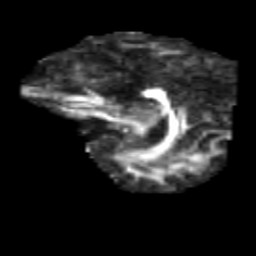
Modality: FA
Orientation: sagittal
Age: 7
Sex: female
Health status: healthy